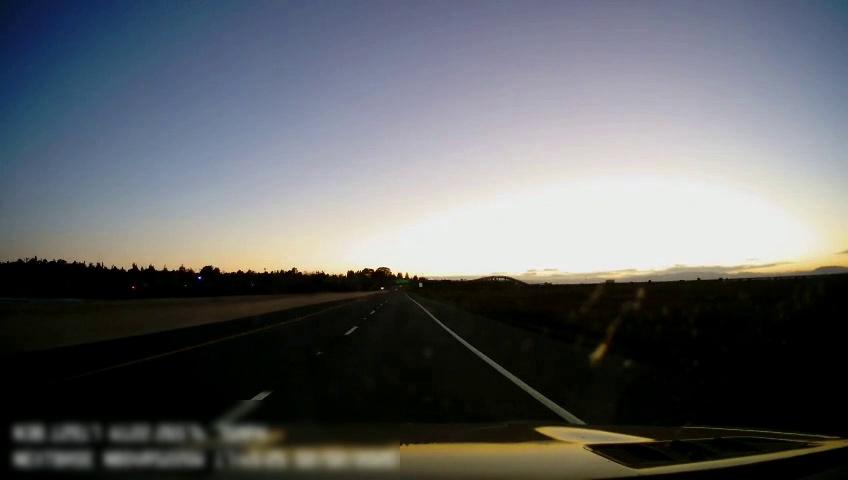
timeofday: Dusk/Dawn/Twilight
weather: Sunny
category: Drivable Space
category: Lanes | Current Lane
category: Lanes | Current Lane
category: Lanes | Alternate Lane